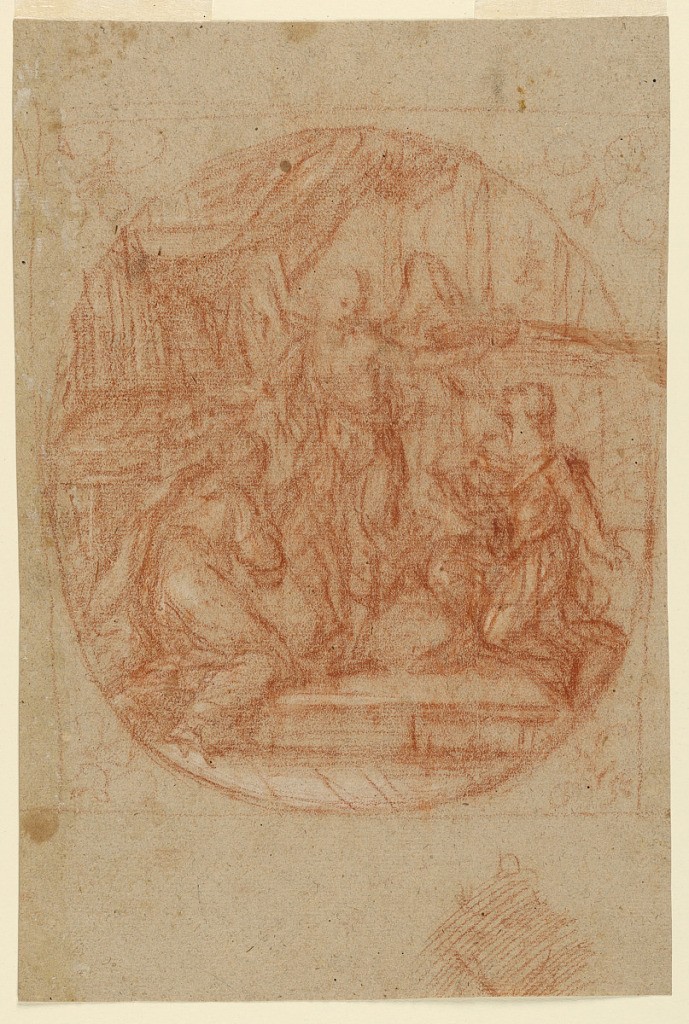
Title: Angel Crowning a Couple
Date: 1780–1800
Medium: Red crayon, white heightening on paper
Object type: Drawing
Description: Recto: Ovoid frame with scene of angel extending arms above a kneeling couple. Verso: The angel is flying toward right. The feet, parts of the arms and of the chest are shown; the wings and the head are slightly sketched.